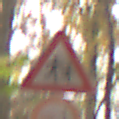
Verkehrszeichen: KinderLinks
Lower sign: VerbotUeberholenEinspurigeFahrzeuge
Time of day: MorningAfternoon
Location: Outdoor (Nature)
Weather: Overcast
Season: Autumn
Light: Natural